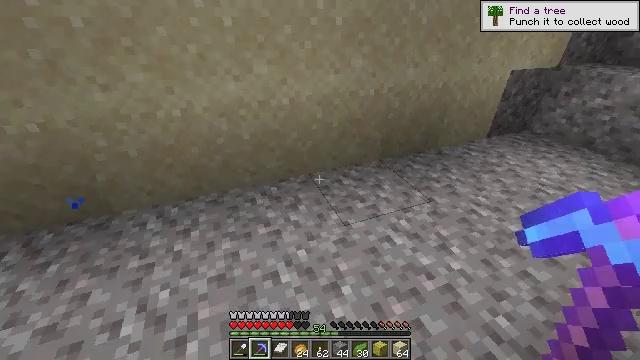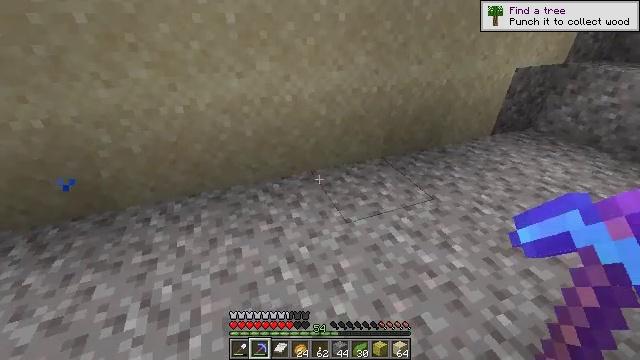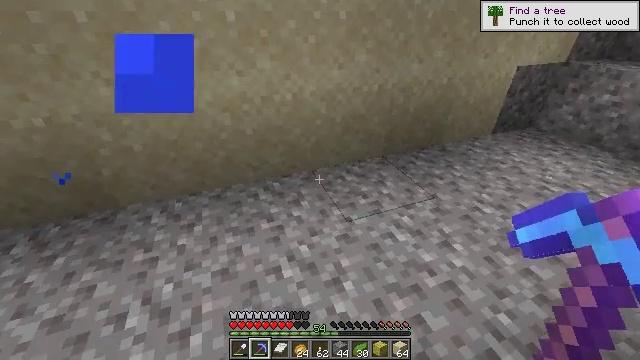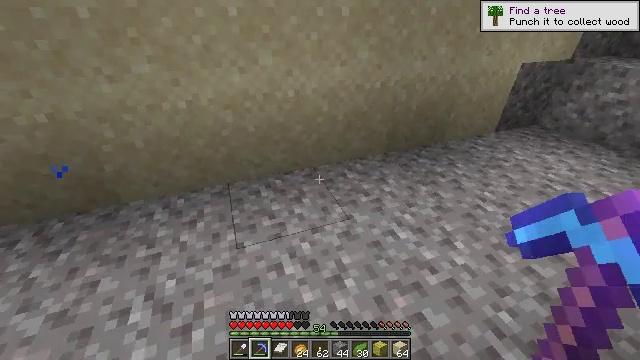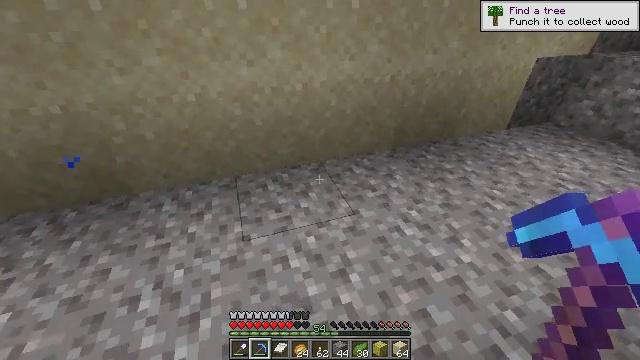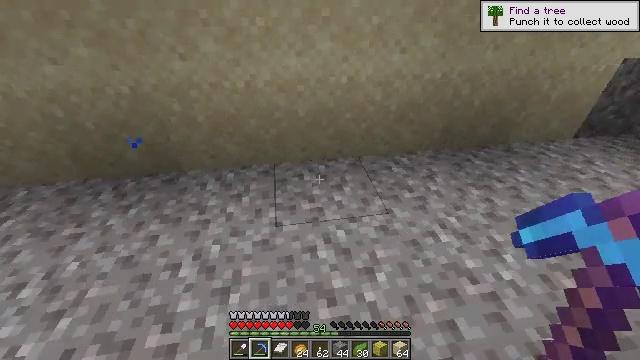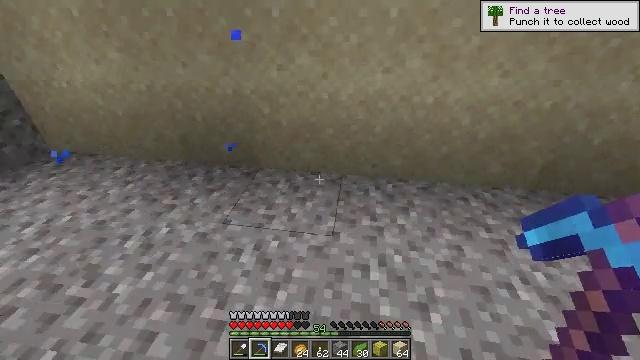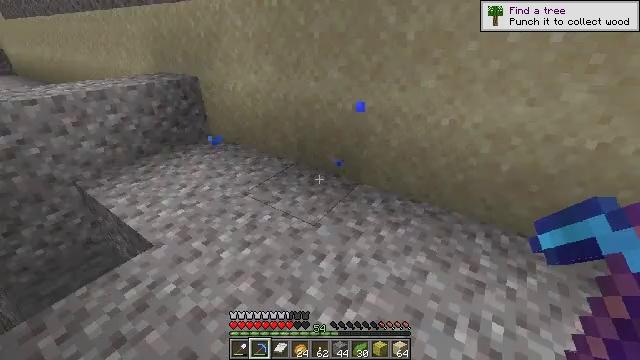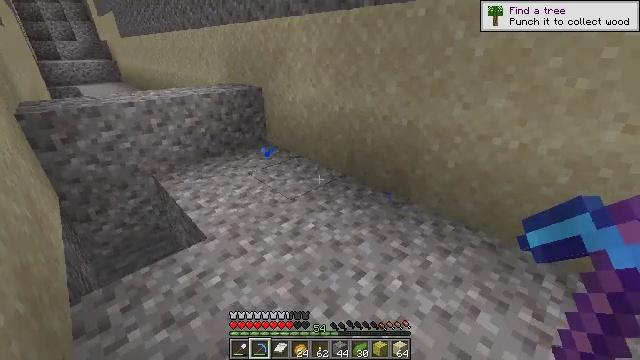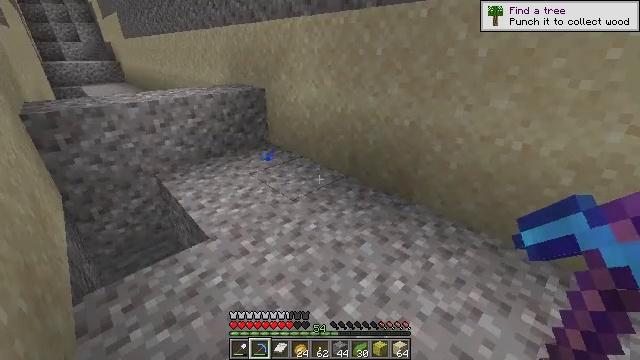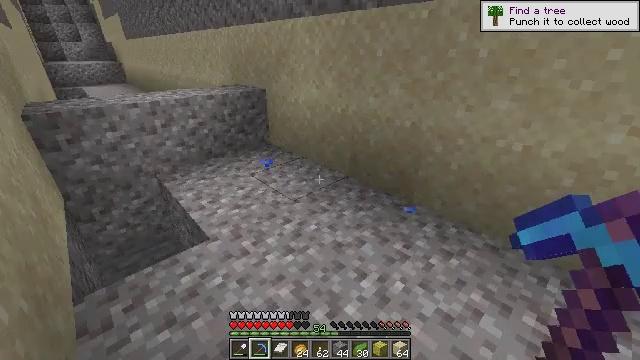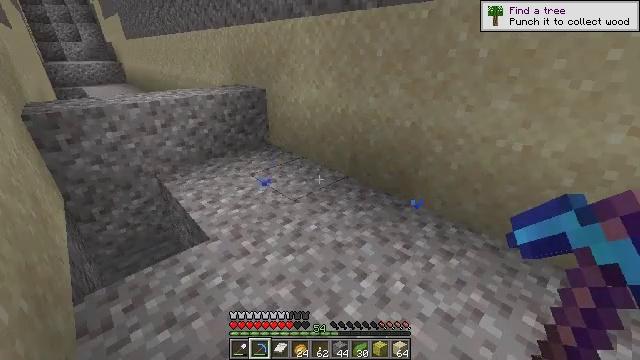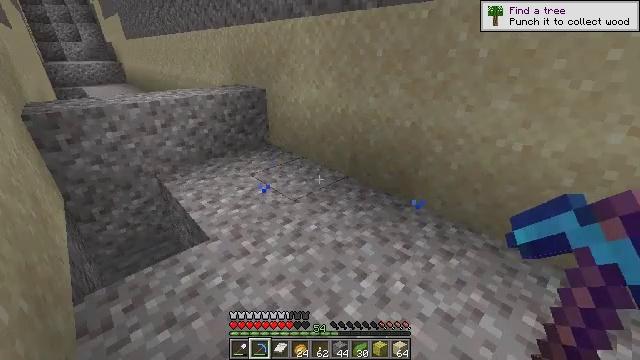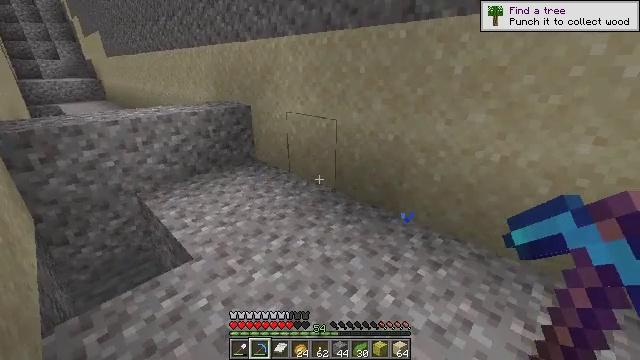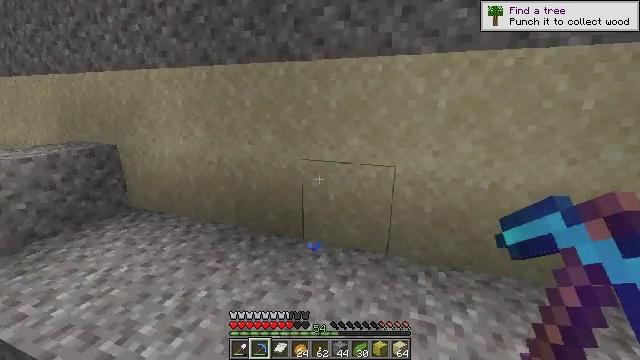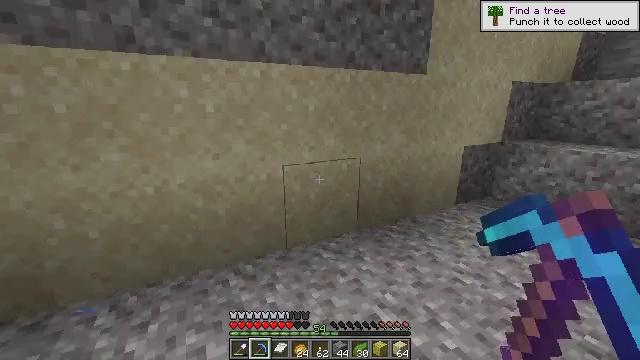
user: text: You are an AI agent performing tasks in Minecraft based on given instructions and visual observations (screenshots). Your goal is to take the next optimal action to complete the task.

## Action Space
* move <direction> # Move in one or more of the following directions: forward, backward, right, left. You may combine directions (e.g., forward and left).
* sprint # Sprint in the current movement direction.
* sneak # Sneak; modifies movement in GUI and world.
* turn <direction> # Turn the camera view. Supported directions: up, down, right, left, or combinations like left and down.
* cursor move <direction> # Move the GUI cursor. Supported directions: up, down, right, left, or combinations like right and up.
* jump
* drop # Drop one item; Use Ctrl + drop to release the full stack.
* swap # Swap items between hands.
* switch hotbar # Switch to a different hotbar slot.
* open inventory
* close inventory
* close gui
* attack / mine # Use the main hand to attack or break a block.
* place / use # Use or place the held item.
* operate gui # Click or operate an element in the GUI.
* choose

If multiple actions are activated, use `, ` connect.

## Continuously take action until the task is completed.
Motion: motion action
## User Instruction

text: Gather a wet sponge from the ocean.
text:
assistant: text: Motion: no_op
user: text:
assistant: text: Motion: no_op
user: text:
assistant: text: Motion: no_op
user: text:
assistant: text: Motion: turn left and down
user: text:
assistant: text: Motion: turn left and down
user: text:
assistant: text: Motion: turn left and up
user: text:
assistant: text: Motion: turn left and up
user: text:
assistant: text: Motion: turn left and up
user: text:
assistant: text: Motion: no_op
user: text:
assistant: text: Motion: no_op
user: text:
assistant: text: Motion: no_op
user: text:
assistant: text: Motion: no_op
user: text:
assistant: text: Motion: turn right and up
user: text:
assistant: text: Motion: turn right and up
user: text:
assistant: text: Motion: turn right
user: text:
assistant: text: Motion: turn right and up
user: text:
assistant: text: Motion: move forward, turn right and up
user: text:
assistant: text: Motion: move forward, turn right and up
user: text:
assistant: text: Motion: move forward, turn right and up
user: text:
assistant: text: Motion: move forward, turn right and up
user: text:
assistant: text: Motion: move forward, turn right and up
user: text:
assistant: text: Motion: move forward, turn right and up
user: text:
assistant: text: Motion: move forward, turn right and up
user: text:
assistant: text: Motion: move forward, turn up
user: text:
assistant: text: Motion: move forward, turn up
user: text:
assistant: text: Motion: move forward, turn up
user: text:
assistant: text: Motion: move forward, turn up
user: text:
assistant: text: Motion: move forward, turn up
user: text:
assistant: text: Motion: move forward, turn up
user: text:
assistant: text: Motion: move forward, turn up